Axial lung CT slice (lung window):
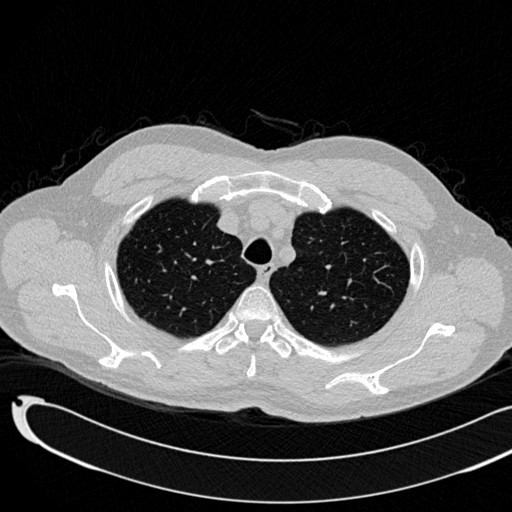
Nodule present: no